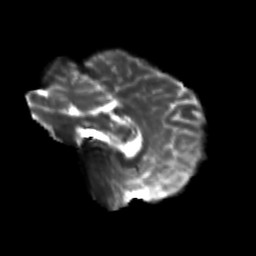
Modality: T2w
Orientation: sagittal
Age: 24
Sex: male
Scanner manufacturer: siemens
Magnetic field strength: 3 T
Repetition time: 3.5 s
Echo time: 0.113 s